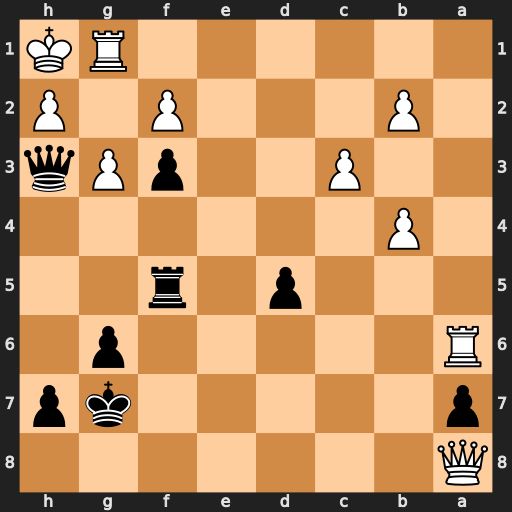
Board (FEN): Q7/p5kp/R5p1/3p1r2/1P6/2P2pPq/1P3P1P/6RK
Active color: b
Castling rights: -
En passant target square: -
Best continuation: Qxh2+ Kxh2 Rh5#